Aerial crown-view tile of a tropical tree (Barro Colorado Island, Panama), acquired 20250616:
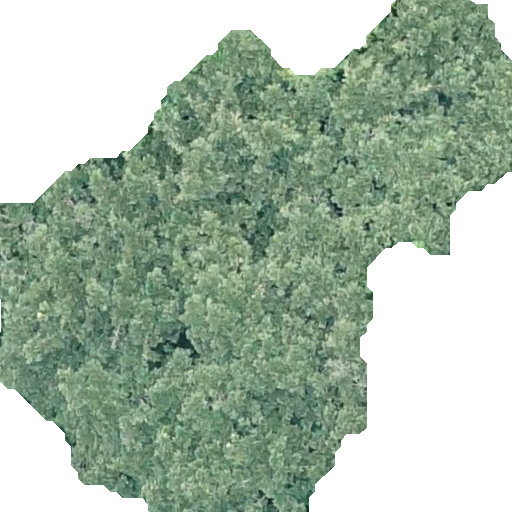
Species: Ficus obtusifolia
GBIF accepted scientific name: Ficus obtusifolia
Crown area: 258.94 m²